Question: When a child form is opened it is hidden behind the title bar of MDI Parent Container.

The Child form's 'WindowState' is set to 'Maximized'. 'FormBorderStyle' is set to 'None'.
If I minimize the MDI parent and maximize it, then the child form comes in to front.
How to overcome this situation?
I use the following code to open a child form.
'''
this.childForm= new ChildForm();
this.childForm.MdiParent = this;
this.WindowState = FormWindowState.Maximized;
this.childForm.Dock = DockStyle.Fill;
this.childForm.Show();
this.childForm.BringToFront();
this.childForm.Focus();
'''
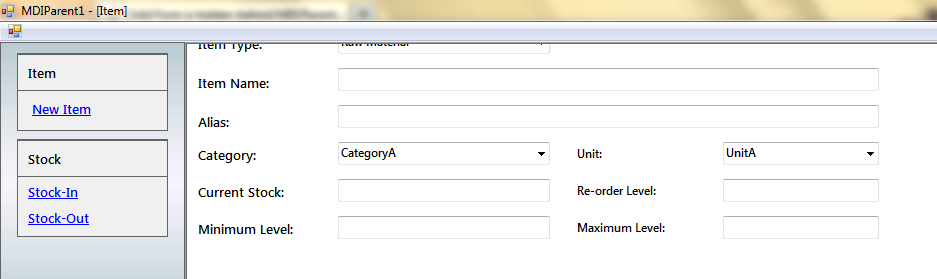
Answer: The native Windows MDI implementation cannot deal with borderless MDI child windows. Unfortunately, Winforms forgets to enforce that restriction. You can move the WindowState assignment after the Show() call but that causes another problem.
Just don't make it borderless, the border isn't visible anyway.